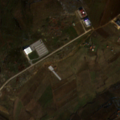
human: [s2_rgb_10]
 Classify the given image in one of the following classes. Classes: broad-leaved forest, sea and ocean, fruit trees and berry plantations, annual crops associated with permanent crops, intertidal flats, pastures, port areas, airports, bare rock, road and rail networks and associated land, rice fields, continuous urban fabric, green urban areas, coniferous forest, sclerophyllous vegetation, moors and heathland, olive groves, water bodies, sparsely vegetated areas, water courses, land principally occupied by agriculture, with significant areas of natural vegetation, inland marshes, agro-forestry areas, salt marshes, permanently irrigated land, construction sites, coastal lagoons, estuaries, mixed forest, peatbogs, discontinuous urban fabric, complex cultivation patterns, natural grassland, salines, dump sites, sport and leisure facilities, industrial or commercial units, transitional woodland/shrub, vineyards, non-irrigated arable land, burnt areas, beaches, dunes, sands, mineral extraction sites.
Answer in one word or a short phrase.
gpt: dump sites, sport and leisure facilities, non-irrigated arable land, complex cultivation patterns, transitional woodland/shrub